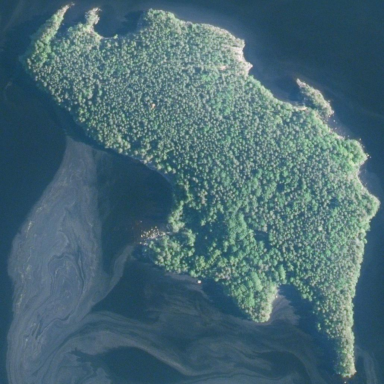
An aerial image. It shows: Islet covered with woodland.